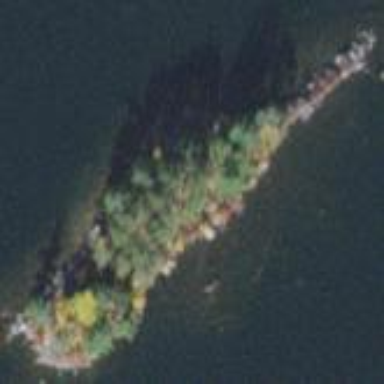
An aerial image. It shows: Image showing island.